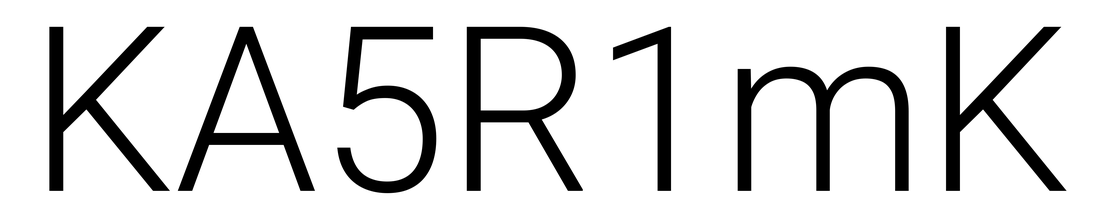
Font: Roboto_Light